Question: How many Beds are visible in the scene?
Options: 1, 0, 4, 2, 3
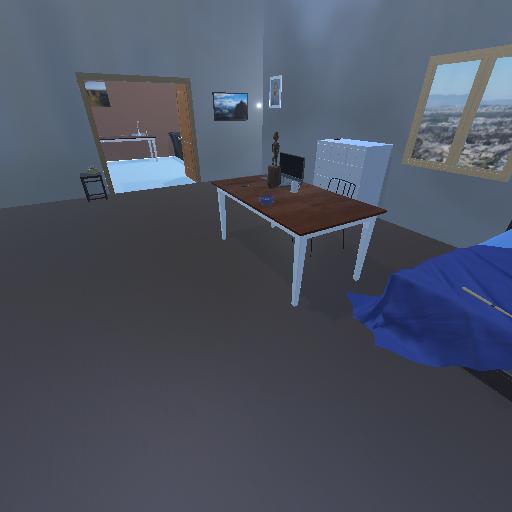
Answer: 1